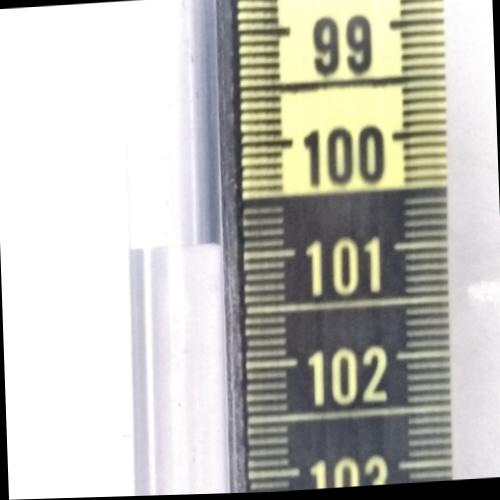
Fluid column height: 100.9 cm